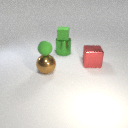
large red metal cube in front of large green metal cylinder